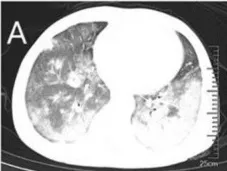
CT of the lungs. Diffuse ground-glass shadow, and ,high-density shadow in both lungs were seen in the lung window, and ,mediastinal window when the patient was first admitted to the hospital.
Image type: radiology (ct)